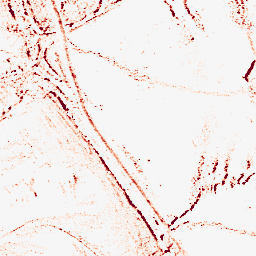
Category: morphological
Decomposition family: morphological_rect
Decomposition parameters: operation: opening
width: 5
height: 3
Upsampling method: sinc_blackman
Upsampling parameters: scale: 2
kernel_size: 8
Upsampling scale: 2